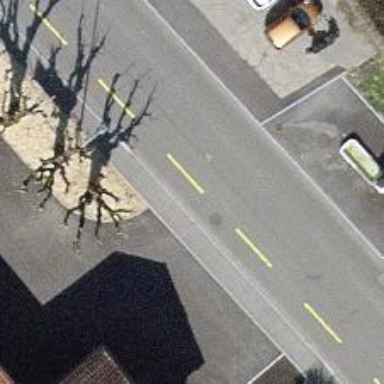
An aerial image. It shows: Sidewalk along the footway.